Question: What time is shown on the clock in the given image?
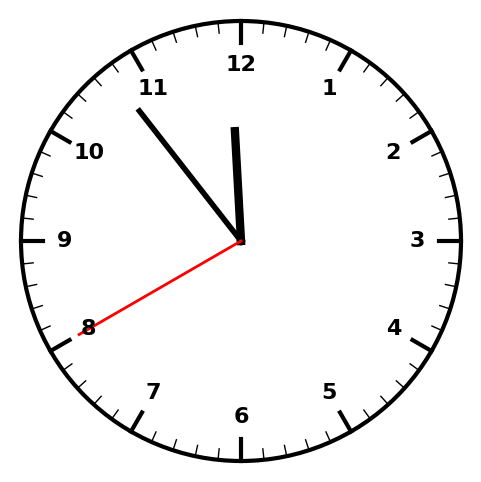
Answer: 11:53:40